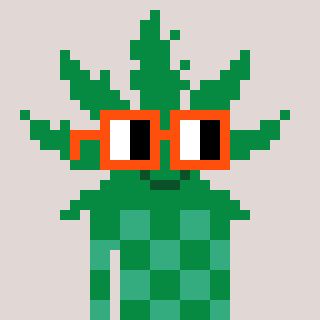
a pixel art character with square orange glasses, a weed-shaped head and a teal-colored body on a warm background